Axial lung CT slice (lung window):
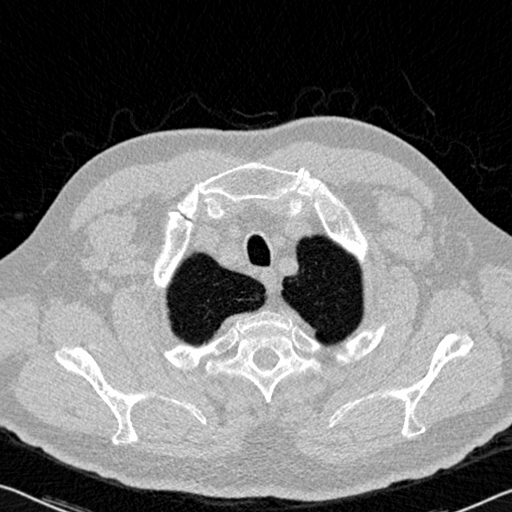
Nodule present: yes
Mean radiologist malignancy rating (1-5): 1.5